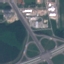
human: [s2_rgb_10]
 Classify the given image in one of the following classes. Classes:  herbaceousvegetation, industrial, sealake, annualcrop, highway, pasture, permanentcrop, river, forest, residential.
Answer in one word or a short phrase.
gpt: Highway